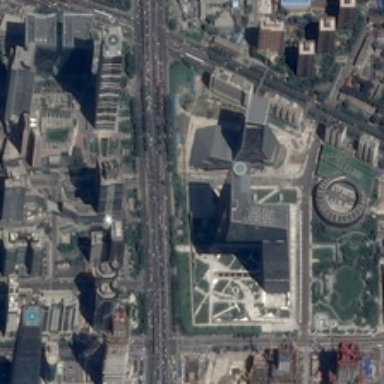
There are many tall buildings in the city .